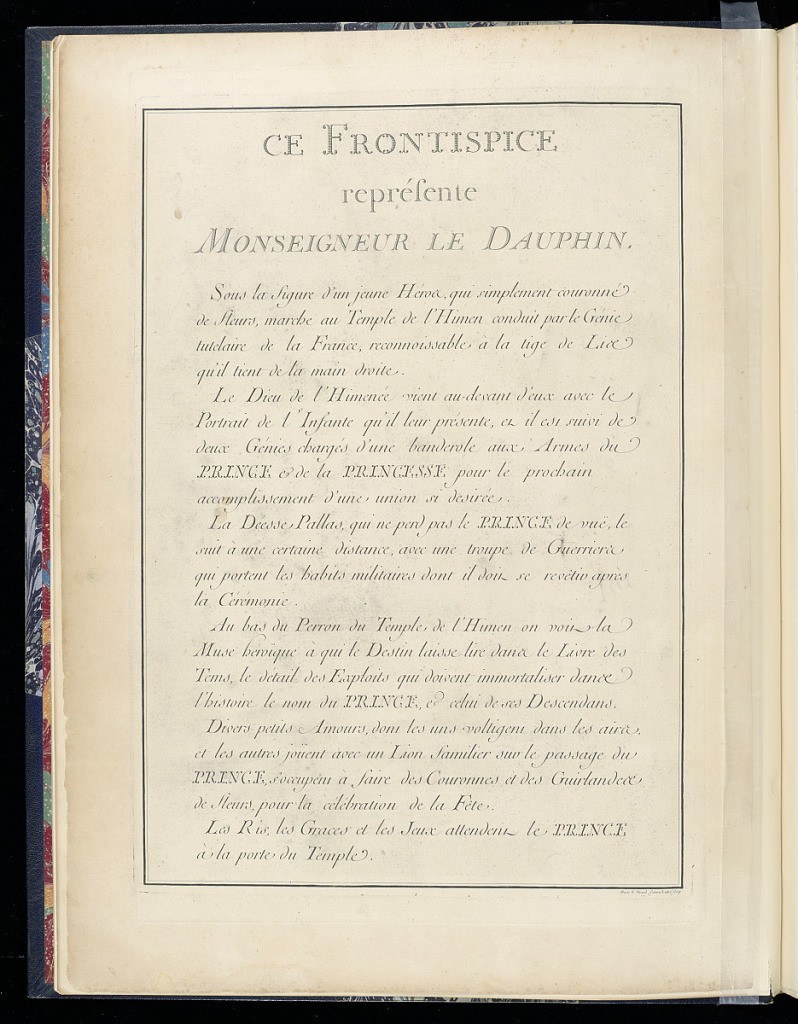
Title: Title Page (recto)
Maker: Marie F. Lattré, French, active eighteenth century
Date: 1751
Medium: Engraving on laid paper
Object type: Bound print
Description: On the recto, the title is printed in the center of the plate, surrounded by winged putti borne upon clouds. At the top, the clouds terminate in an architectural ledge with plants, flowers, and garlands, and on which rests more putti who also hold up a shield adorned with a massive ship and fleurs-de-lis. The verso of the page provides a description of the frontispiece (1921-6-207-2). The verso is signed at lower right with the name of the calligrapher.